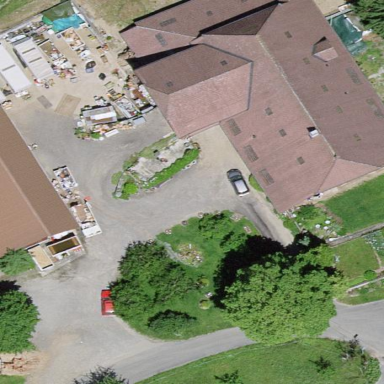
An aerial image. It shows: Farm building.